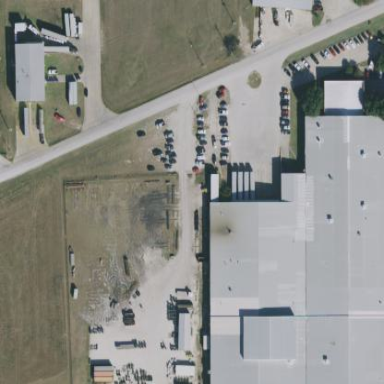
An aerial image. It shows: Industrial building.